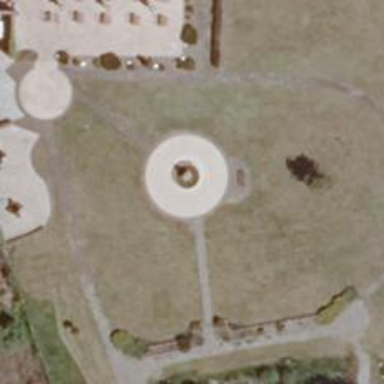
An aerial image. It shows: Beautiful fountain.